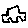
Label: car